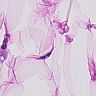
Metastatic tissue present: no